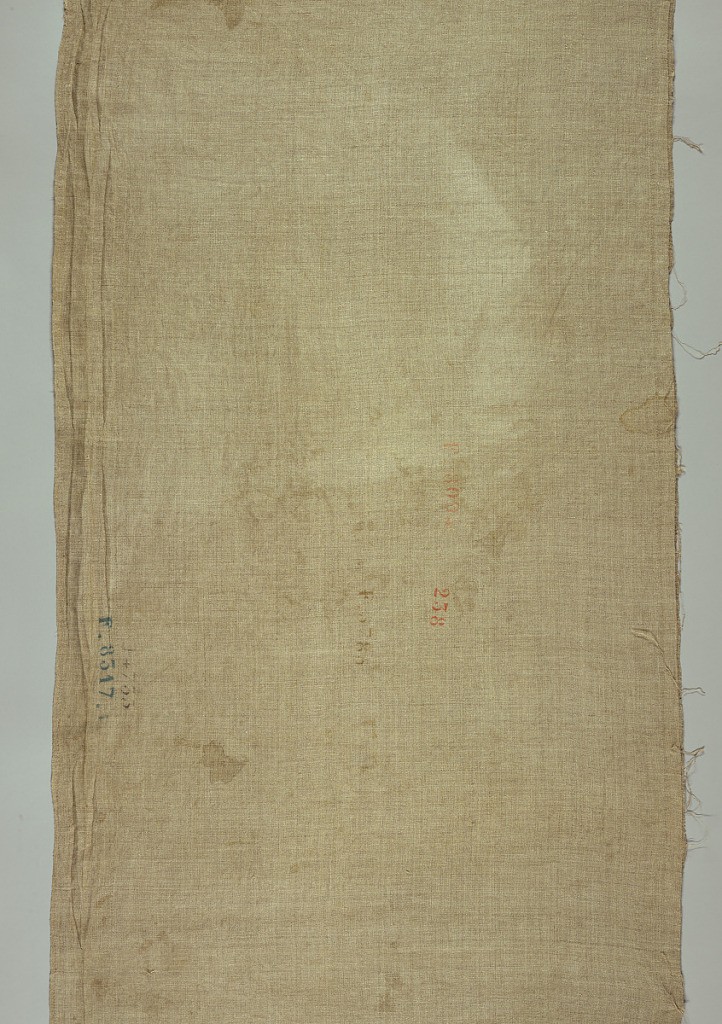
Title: Textile with cloth marks
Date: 1750–1800
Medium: linen Technique: printed on plain weave
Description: Length of unbleached linen with merchants marks stamped on it. The marks indicate agents and/or merchants.